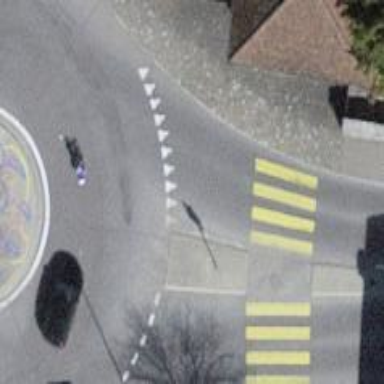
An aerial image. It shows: Tertiary road with sidewalk.